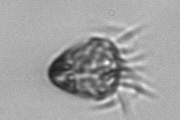
Label: Ciliophora